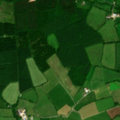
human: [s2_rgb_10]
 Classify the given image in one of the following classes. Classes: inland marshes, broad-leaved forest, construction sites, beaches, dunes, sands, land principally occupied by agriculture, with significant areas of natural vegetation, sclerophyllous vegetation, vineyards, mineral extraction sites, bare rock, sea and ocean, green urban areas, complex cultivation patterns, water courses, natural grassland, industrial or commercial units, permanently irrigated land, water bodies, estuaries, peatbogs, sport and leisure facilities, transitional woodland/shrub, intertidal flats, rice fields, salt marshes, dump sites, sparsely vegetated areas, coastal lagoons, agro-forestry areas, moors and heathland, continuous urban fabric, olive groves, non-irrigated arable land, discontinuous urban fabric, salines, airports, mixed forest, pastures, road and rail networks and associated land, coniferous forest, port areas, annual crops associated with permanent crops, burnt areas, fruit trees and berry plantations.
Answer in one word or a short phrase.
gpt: pastures, coniferous forest, mixed forest